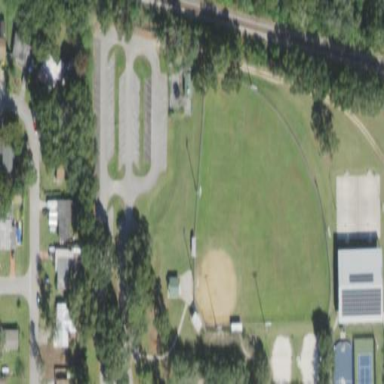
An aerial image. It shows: Baseball pitch for leisure and sports activities.